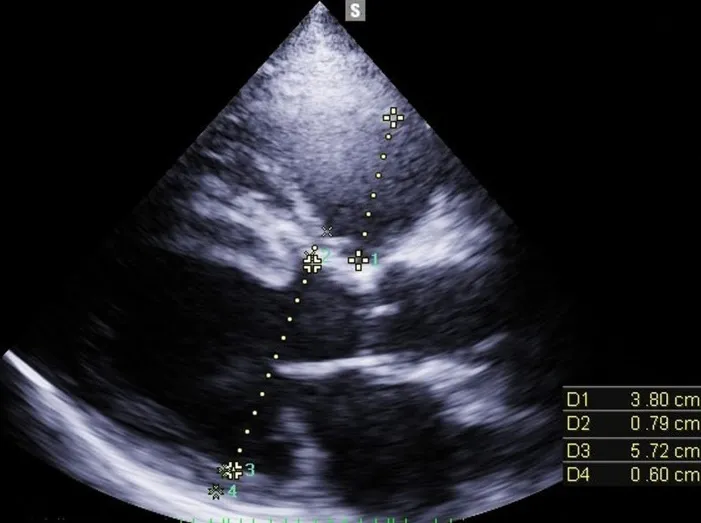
para sternal long axis view of TTE that shows bi-ventricular dilatation (tele diastolic diameter of LV 57 mm with that of the RV 38 mm).
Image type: radiology (ultrasound)